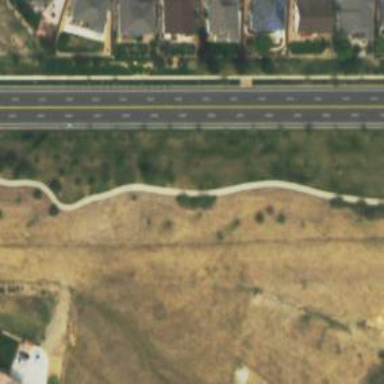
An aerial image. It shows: Path.